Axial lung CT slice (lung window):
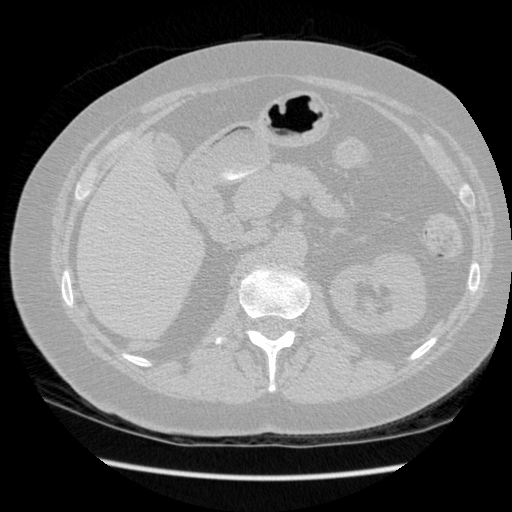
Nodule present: no